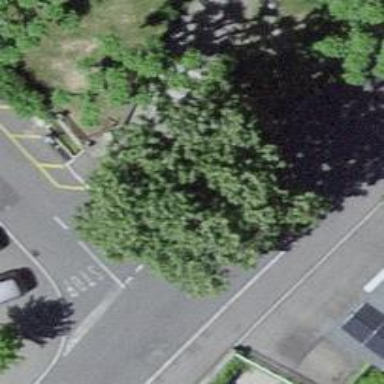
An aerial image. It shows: Post box.